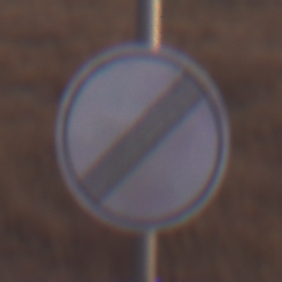
Verkehrszeichen: EndeSaemtlicherBegrenzungen
Umgebung: Outdoor, Nature
Tageszeit: SunriseSunset
Wetter: PartlyCloudy
Licht: Natural
Jahreszeit: NotSpecified
Kontrast: LowContrast